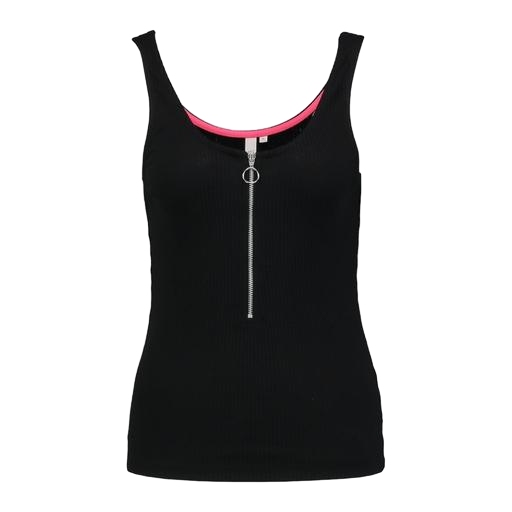
black pure zipper placket vest, black rib vest, tight pink and black tank, white background